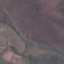
Land use / land cover: HerbaceousVegetation